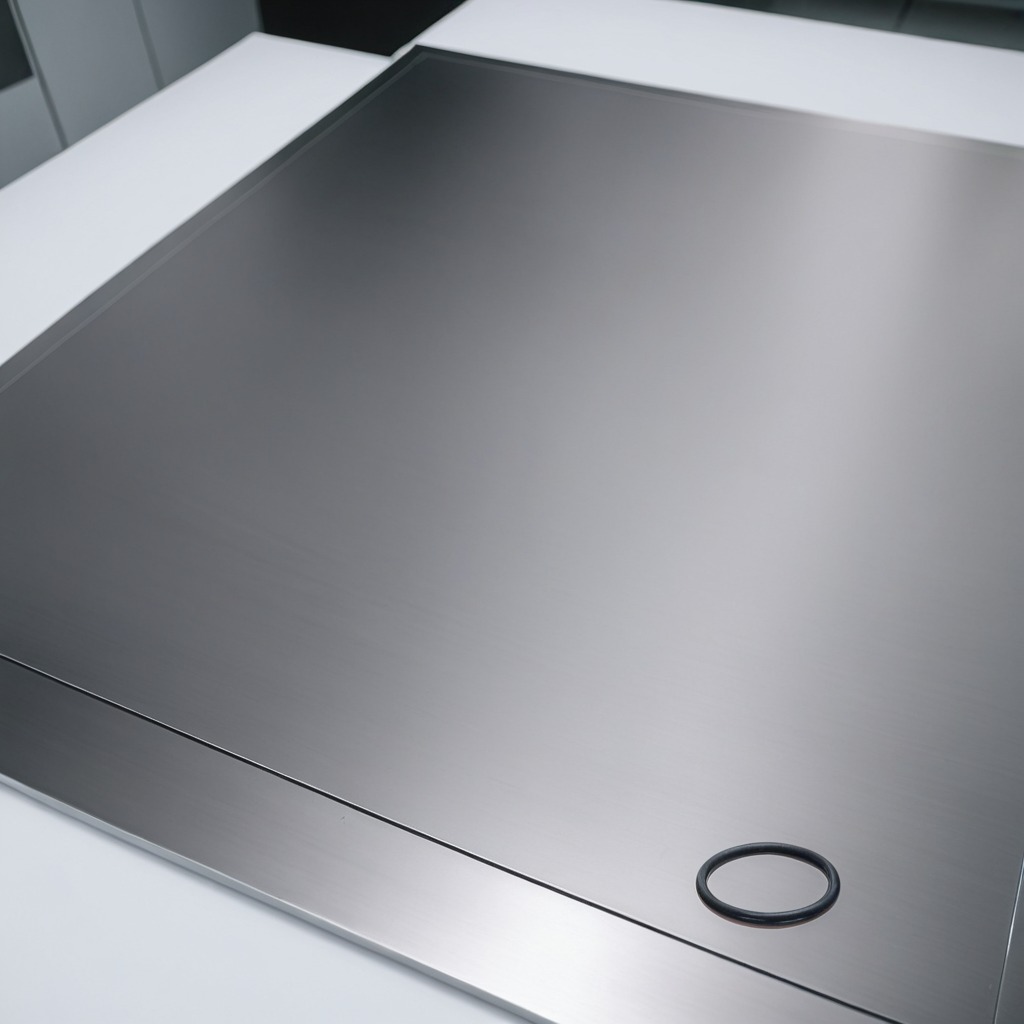
A rubber O-ring lies on a stainless steel table in a high-end prototyping lab.